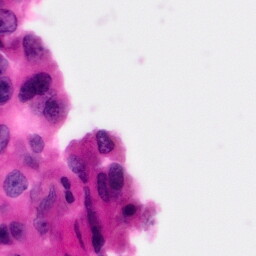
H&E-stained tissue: Pancreatic